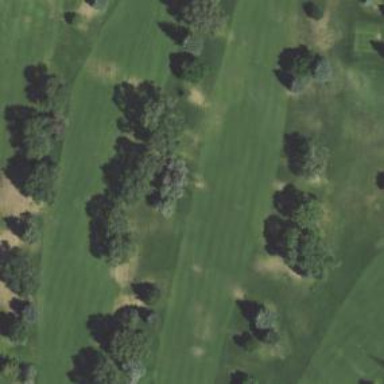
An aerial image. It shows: Beautiful golf fairway covered in lush green grass.